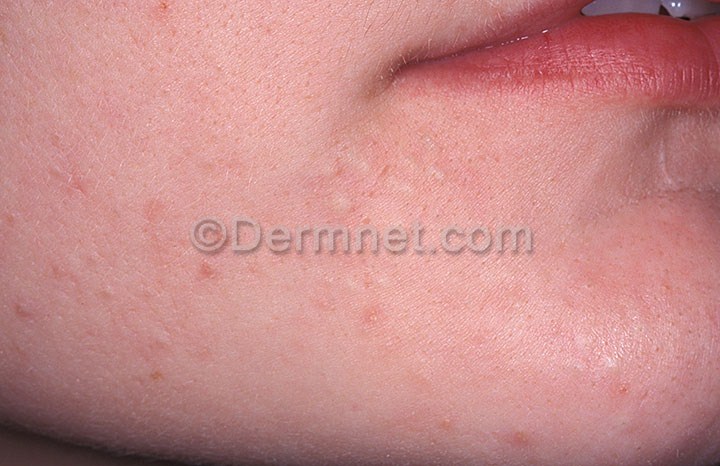
Disease: Acne and Rosacea Photos